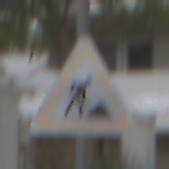
Verkehrszeichen: Arbeitsstelle
Umgebung: Outdoor, Urban
Tageszeit: Midday
Wetter: Overcast
Licht: Natural
Jahreszeit: NotSpecified
Kontrast: LowContrast